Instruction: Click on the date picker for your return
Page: home
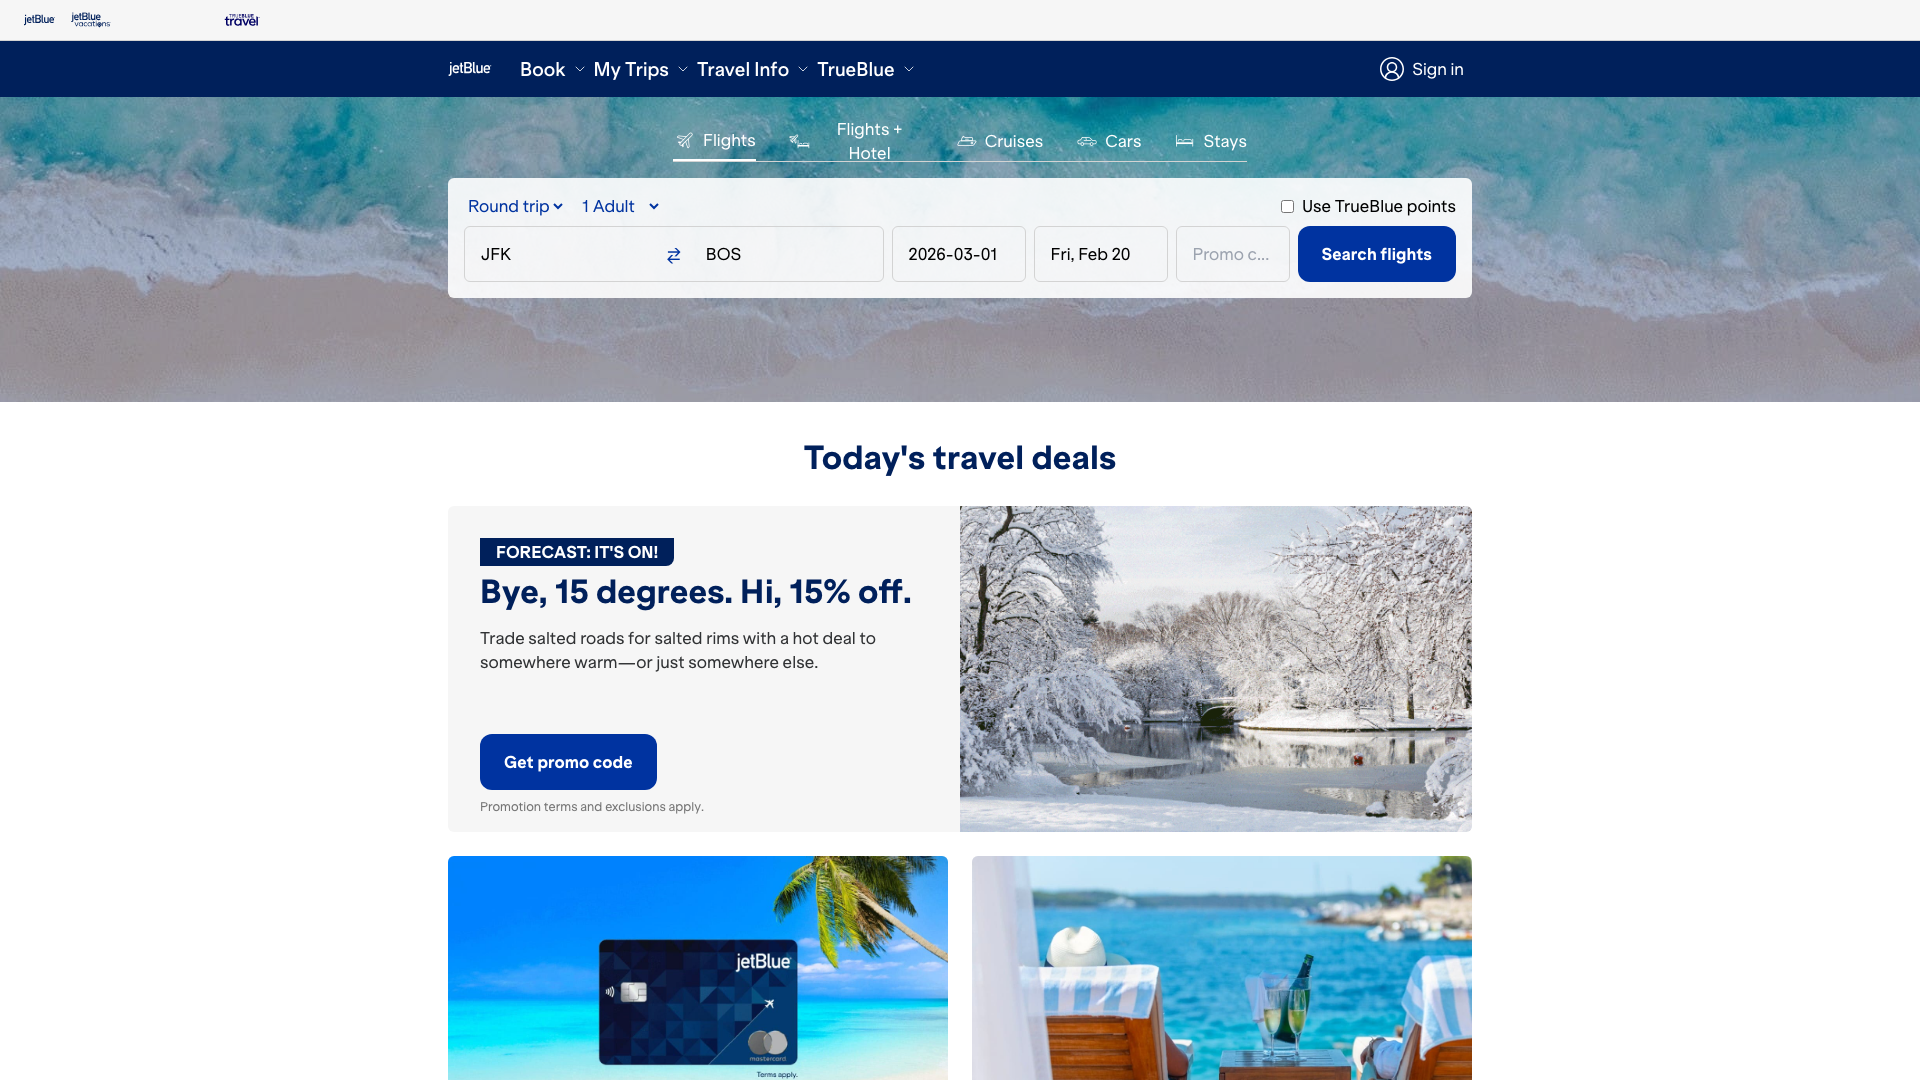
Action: click